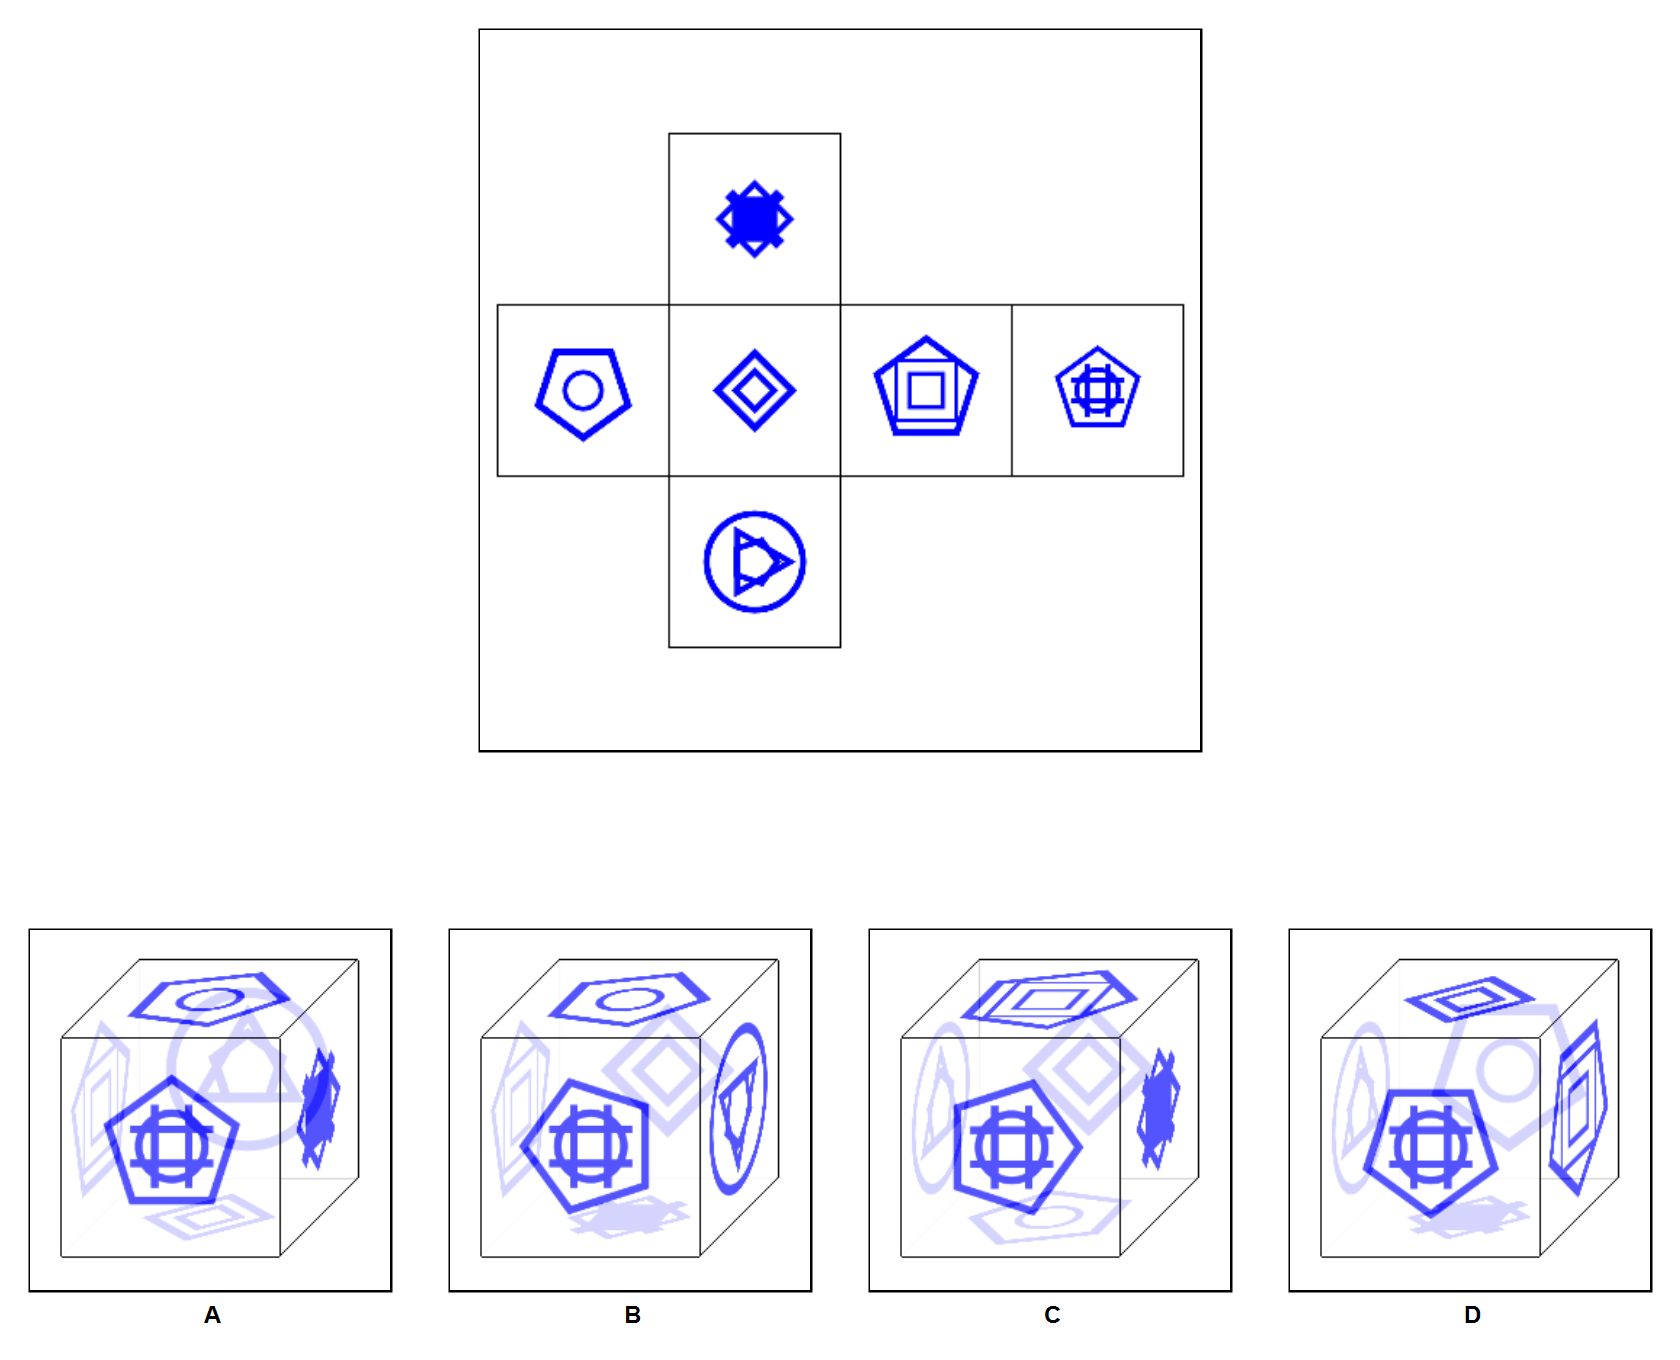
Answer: C